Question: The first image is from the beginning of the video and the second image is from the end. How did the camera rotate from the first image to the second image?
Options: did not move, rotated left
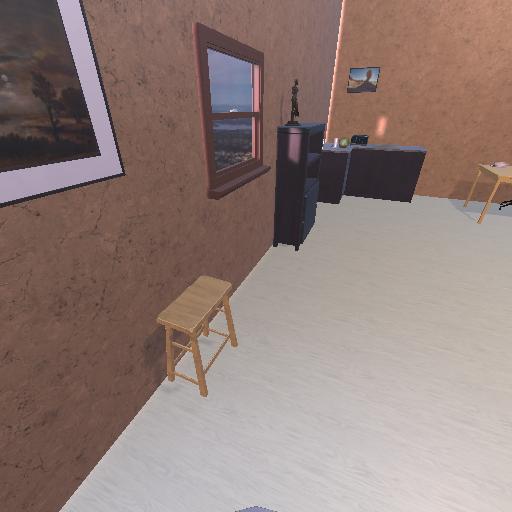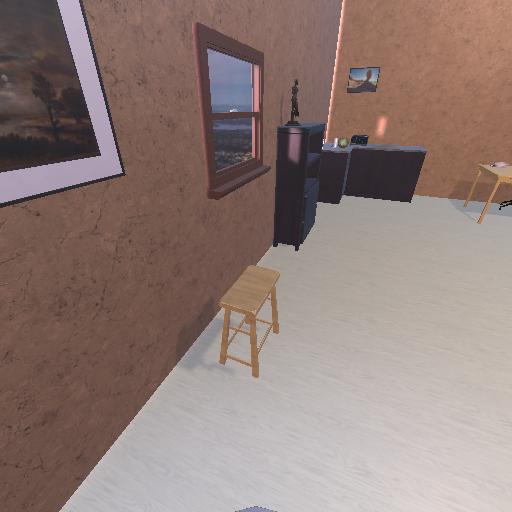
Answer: did not move